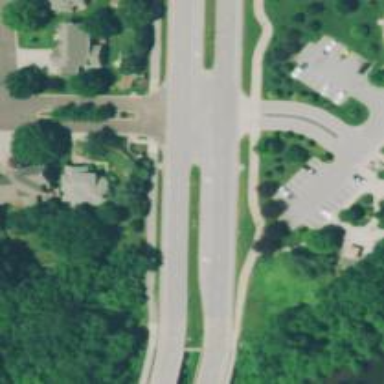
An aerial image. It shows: Road with left marking.